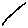
Label: line